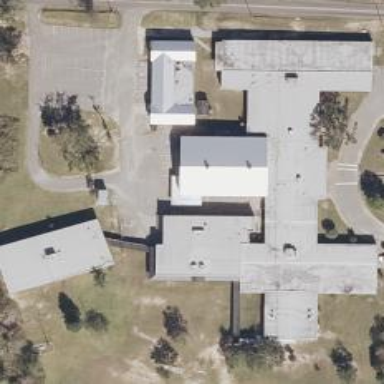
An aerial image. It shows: School.